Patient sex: M
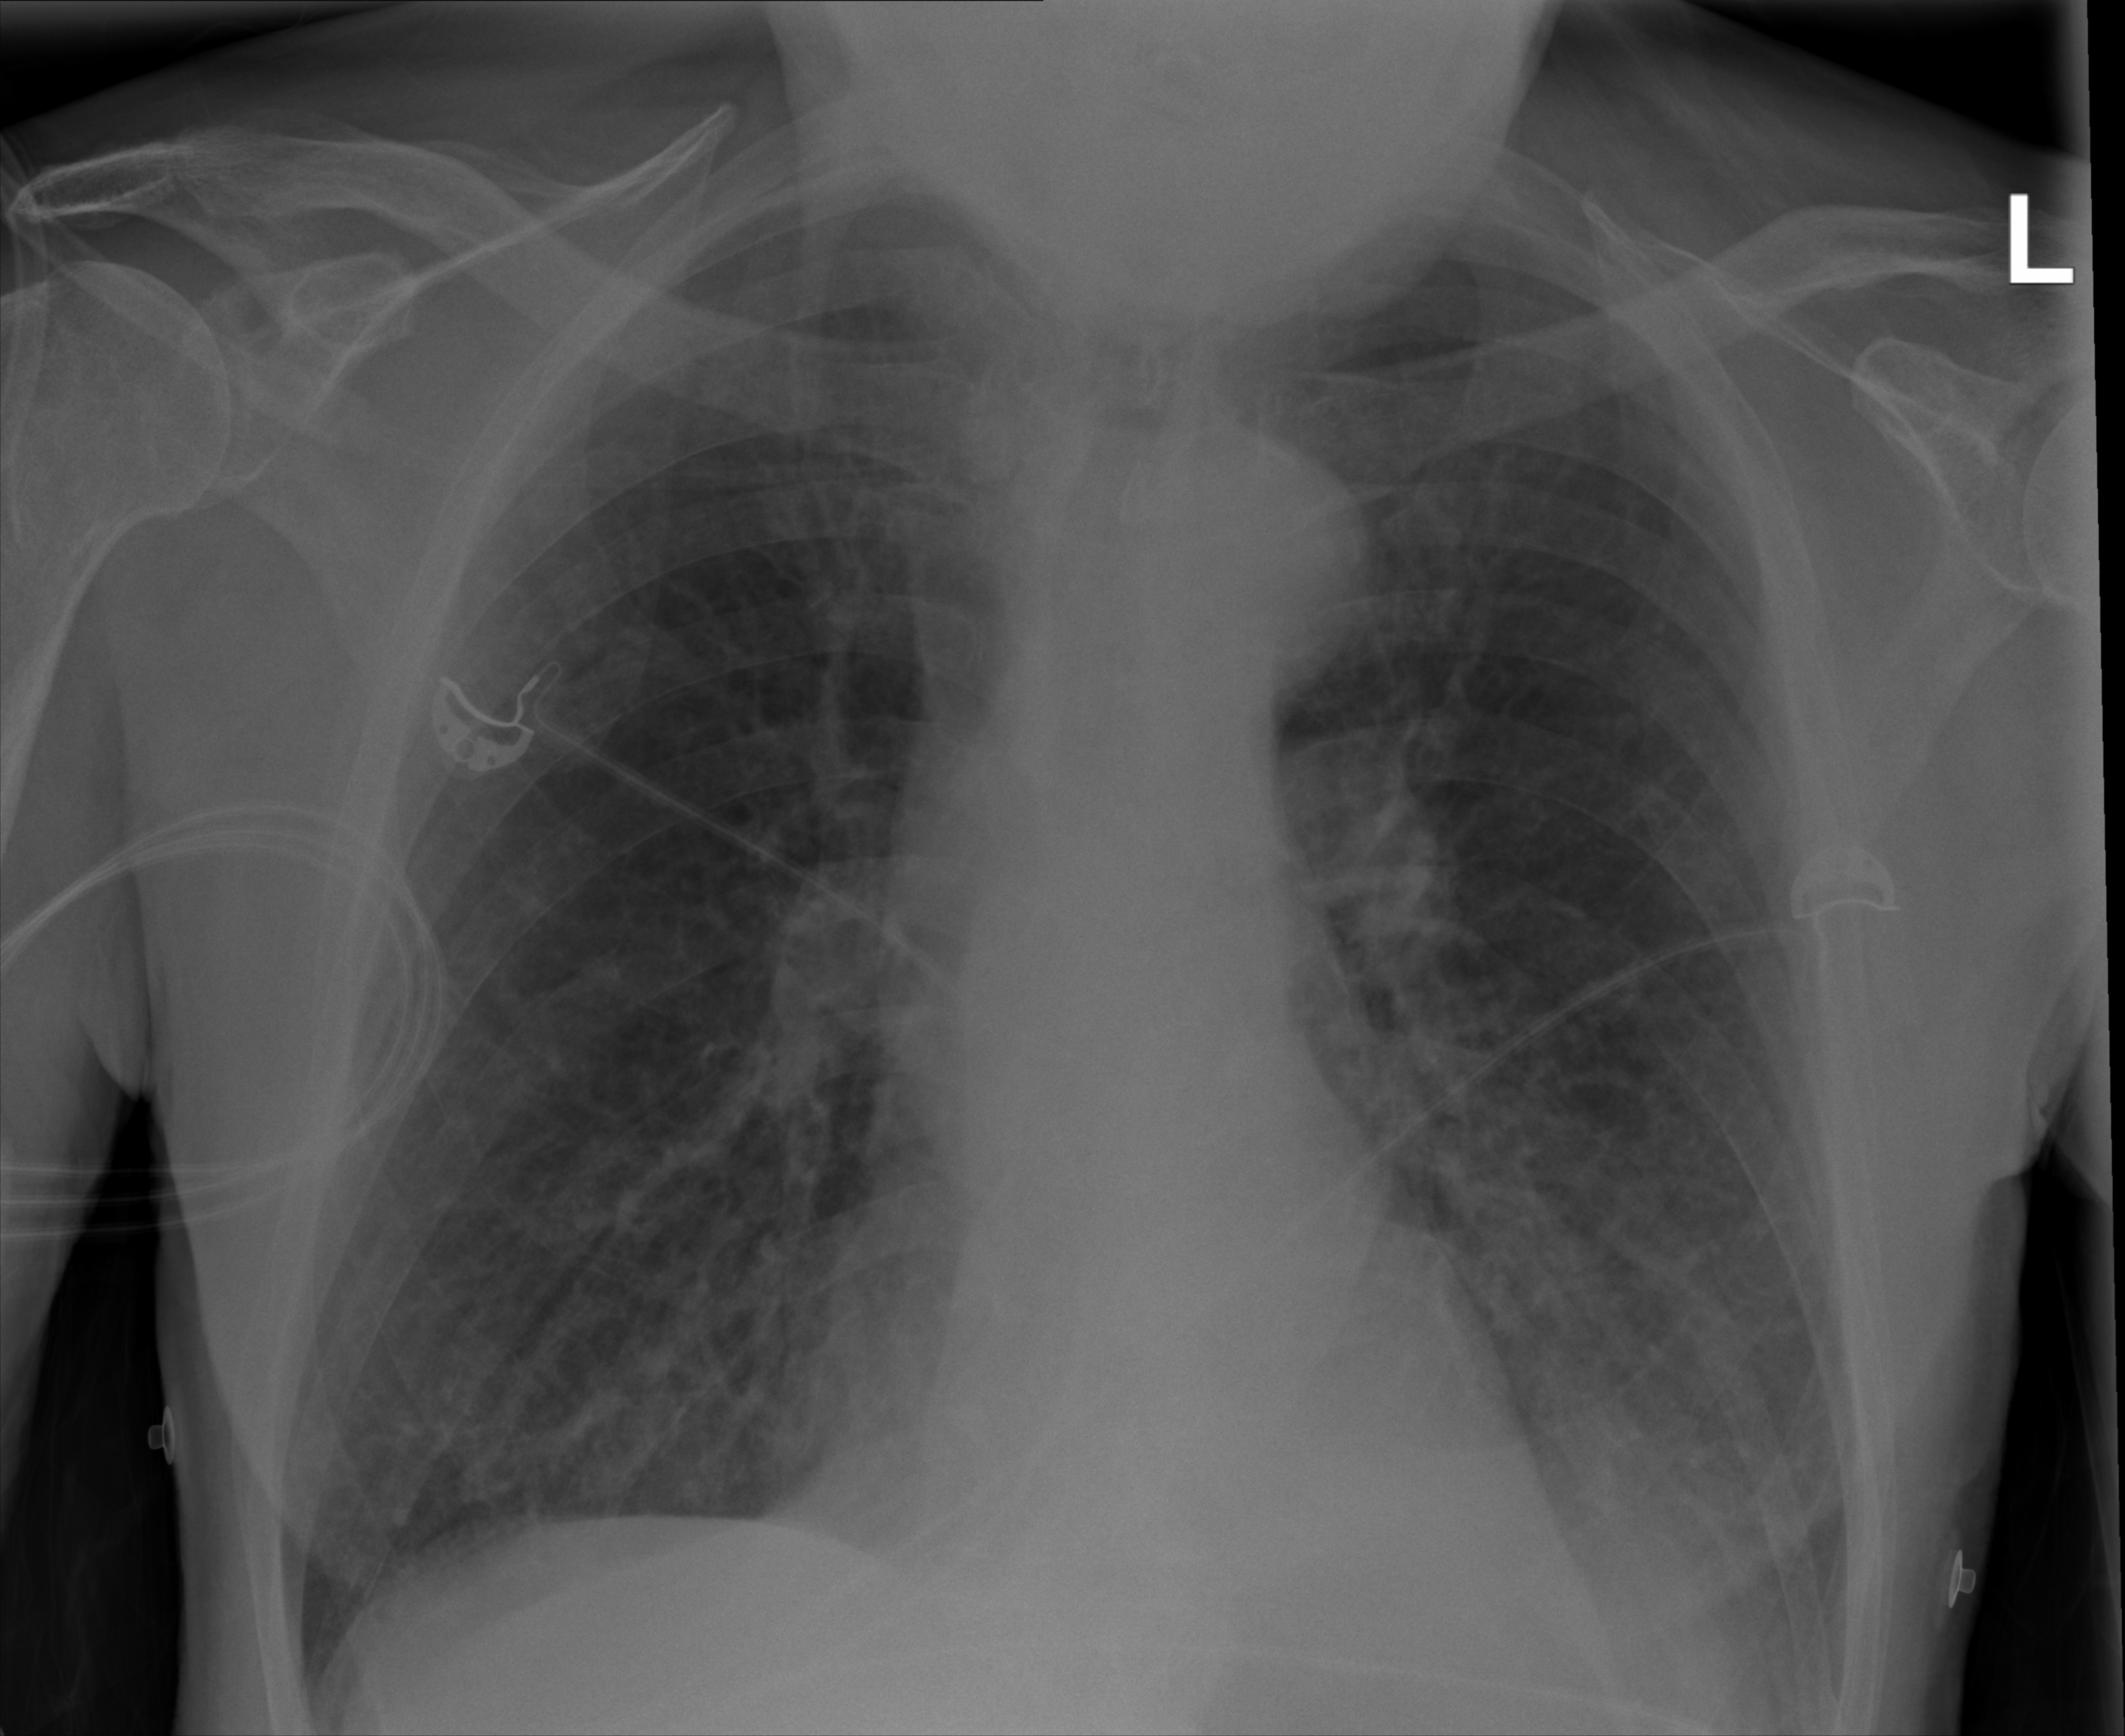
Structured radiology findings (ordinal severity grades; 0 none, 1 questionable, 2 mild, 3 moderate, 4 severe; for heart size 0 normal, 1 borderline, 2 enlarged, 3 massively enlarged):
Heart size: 0
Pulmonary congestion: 2
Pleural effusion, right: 0
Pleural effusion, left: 2
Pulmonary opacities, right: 1
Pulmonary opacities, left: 3
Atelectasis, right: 0
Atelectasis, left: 2